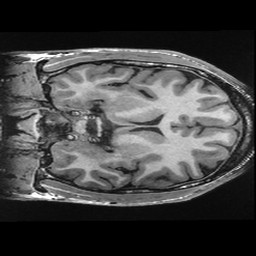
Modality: T1w
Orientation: coronal
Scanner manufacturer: ge
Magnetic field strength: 3 T
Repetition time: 0.007788 s
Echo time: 0.00302 s